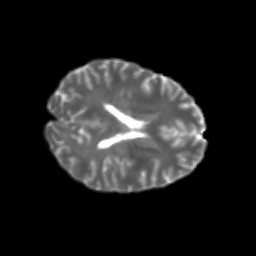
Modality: T2w
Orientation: axial
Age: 20
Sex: male
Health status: healthy
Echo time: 0.074 s